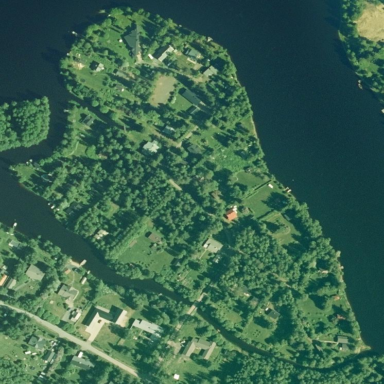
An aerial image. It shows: Residential area on islet.